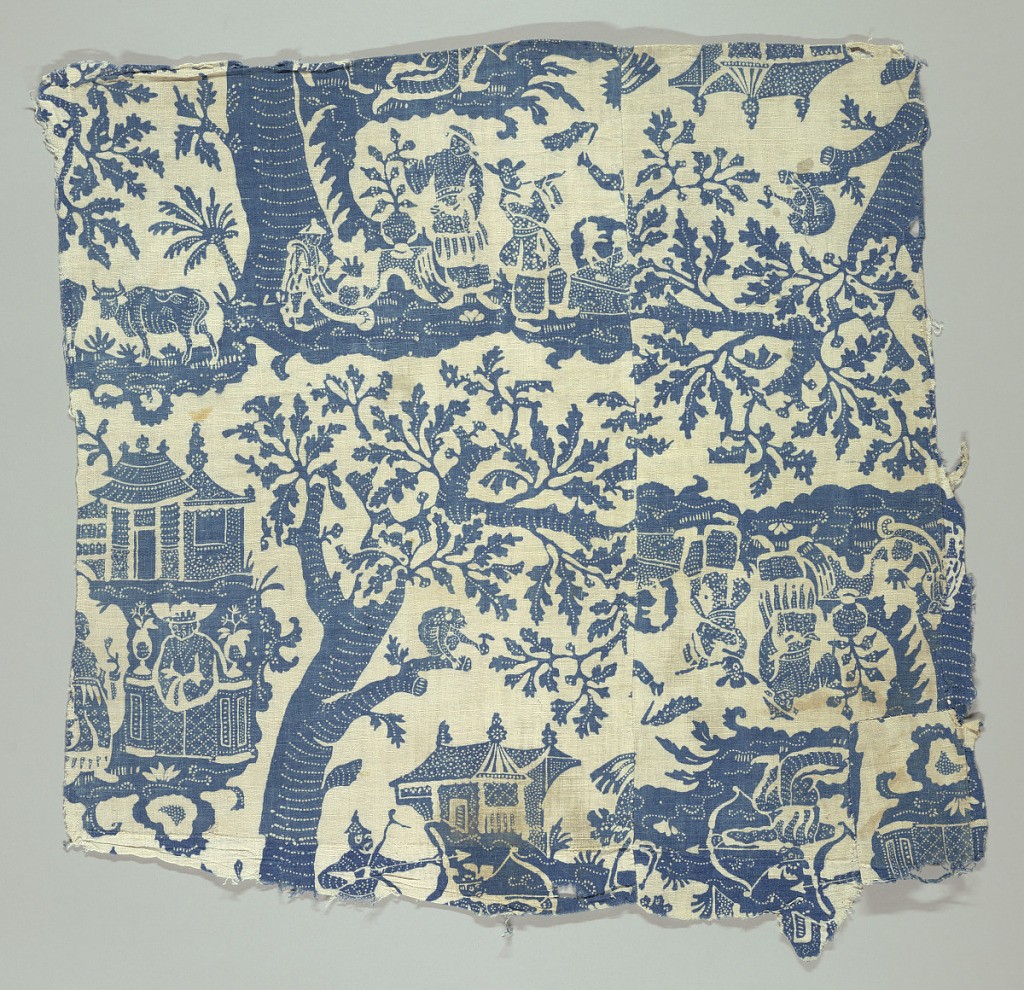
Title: Fragments
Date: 18th century
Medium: cotton Technique: resist-printed on plain weave
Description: Eight pieces, in irregular shapes, of resist-printed cotton, with a design in blue on a white ground.  Under the leafy branches of a large tree appear two Chinoiserie scenes. In one, a line of figures in Chinese costume appears: a man with crude plow, a man arranging flowers in vase, a man playing a wind instrument, a man behind a table with a fly whisk, a man in large hat with his hand upraised, and a woman with flower standing before a pavilion in which is seated a man in wide hat.  In the other, two hunters with bows and arrows are pursuing an ostrich and a stag.  Chinese pavilions appear in the background.  Two cows are probably associated with man with the plow.  Above these scenes, the broad limbs of the tree stretch from left to right; in them appear a monkey and a squirrel.
The design is decorated throughout with lines of white dots, either emphasizing line of growth of leaves or form of a dress, or added as extra decoration.  In the island, supporting the scenes, there are curved lines of dots, of decorative character, following the lines of these islands.